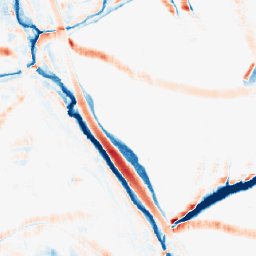
Category: morphological
Decomposition family: morphological_square
Decomposition parameters: operation: average
size: 15
Upsampling method: area
Upsampling parameters: scale: 2
Upsampling scale: 2